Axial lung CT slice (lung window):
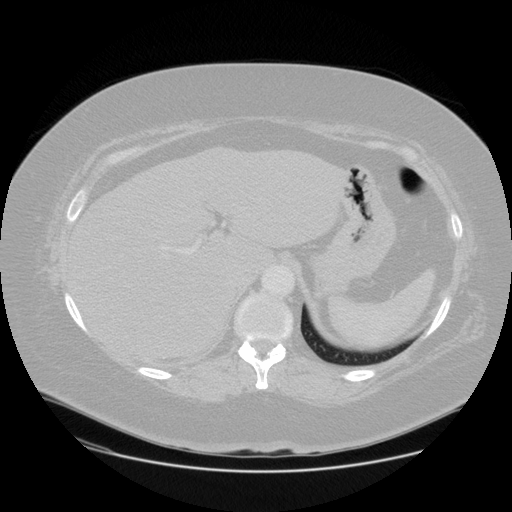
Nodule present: no